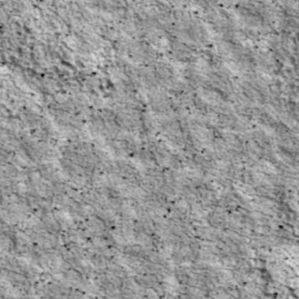
Label: non_frost